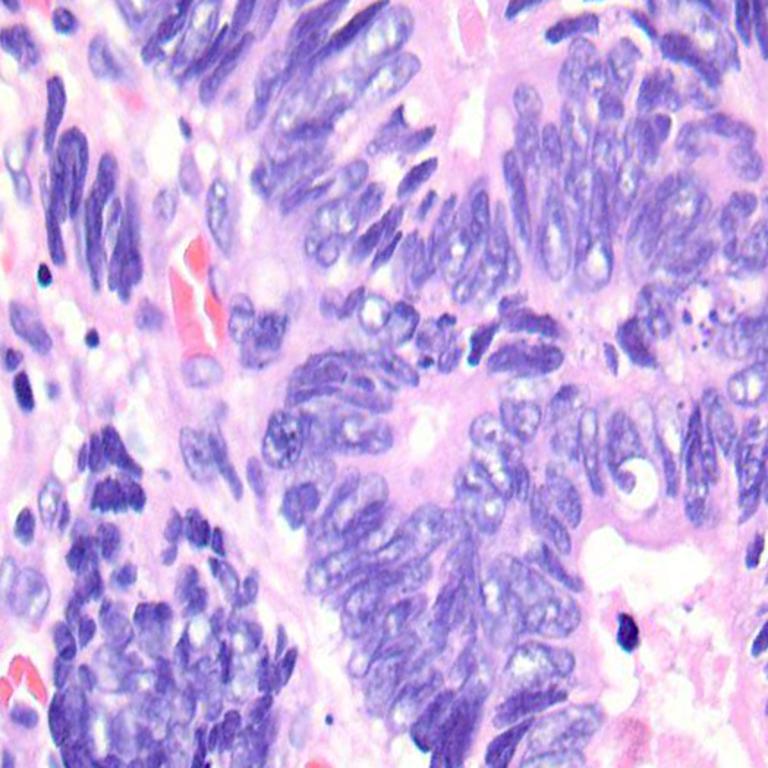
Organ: colon
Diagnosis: adenocarcinomas